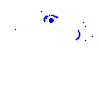
Particle: pion